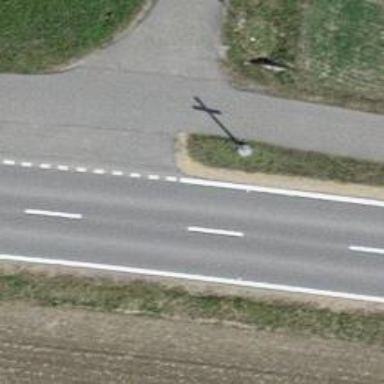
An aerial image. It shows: Wayside cross with historic significance.